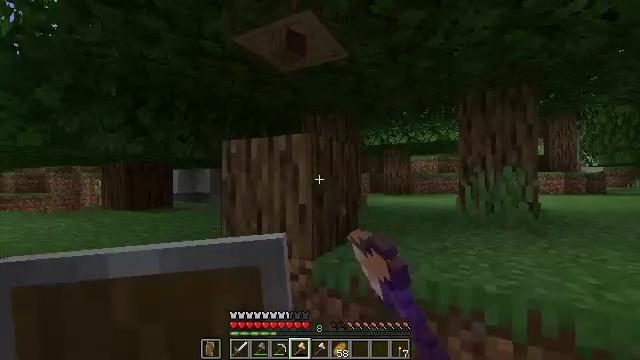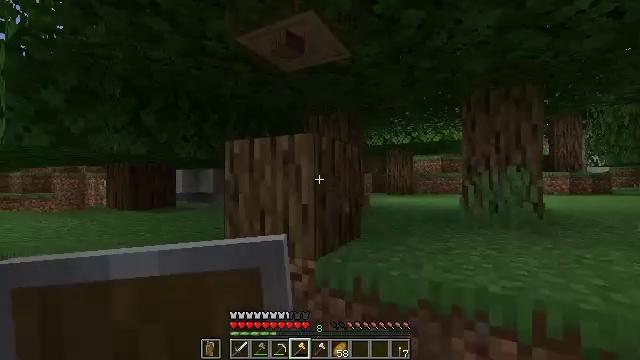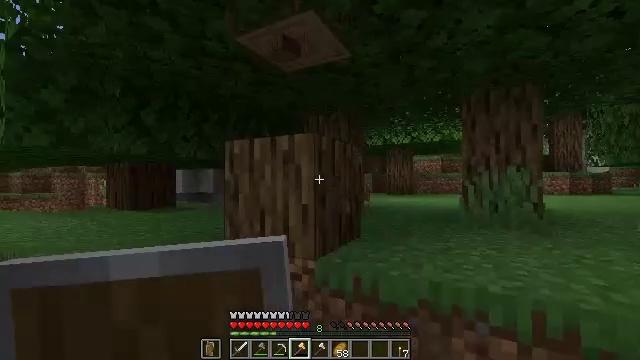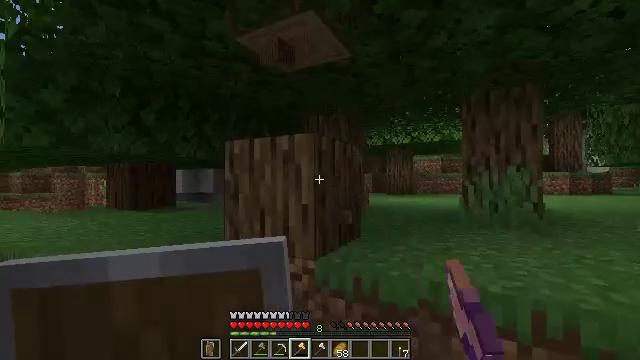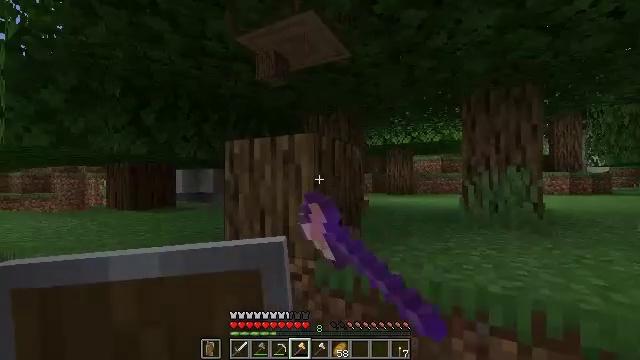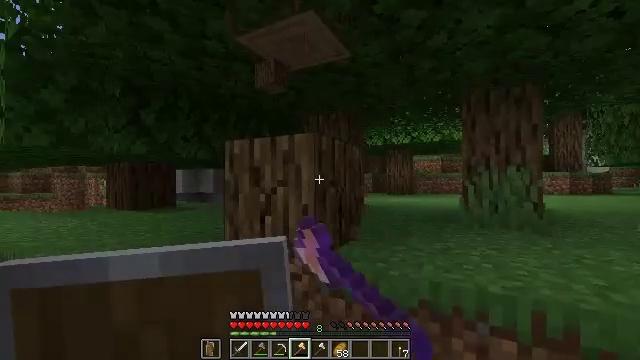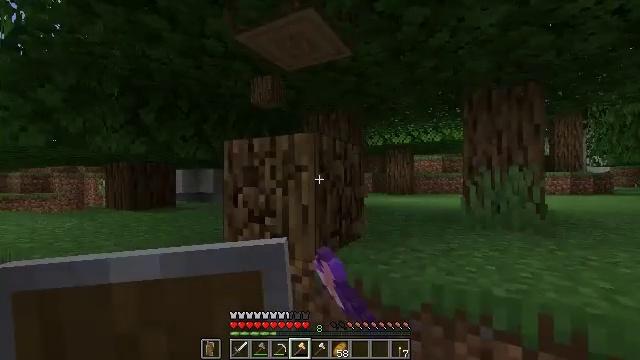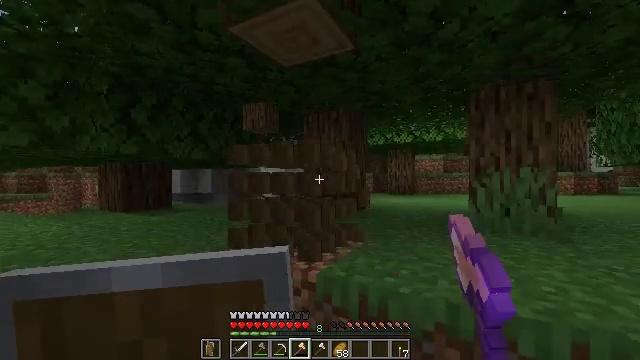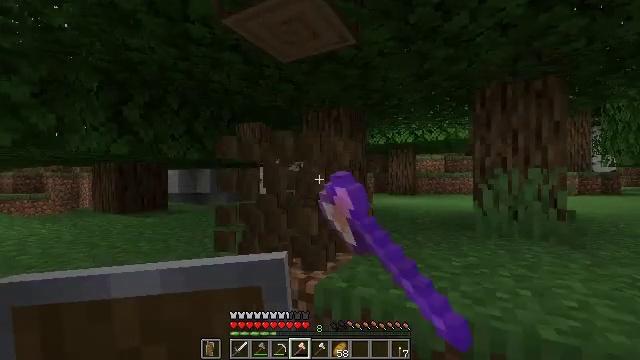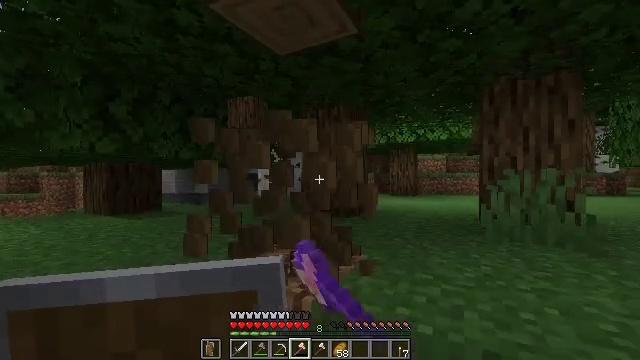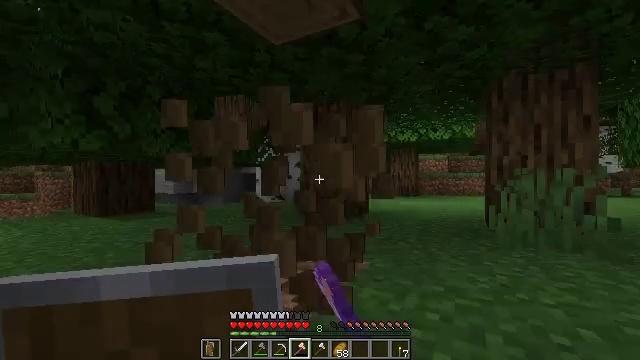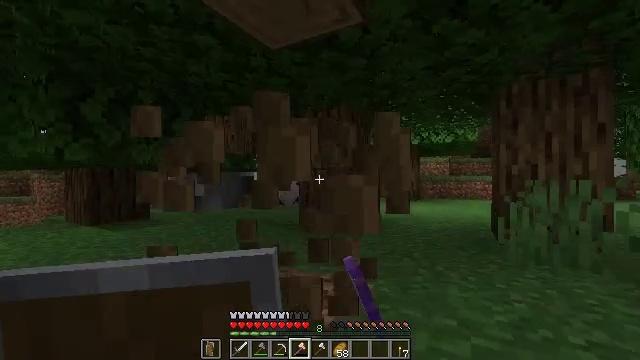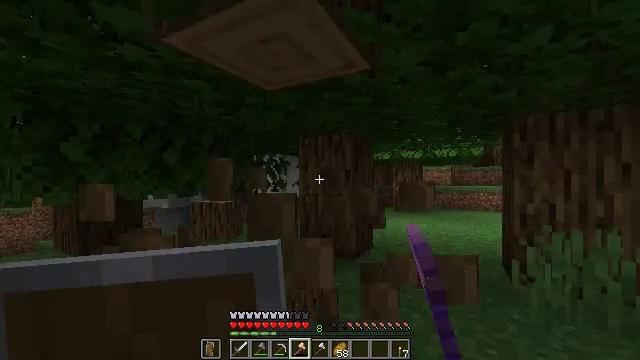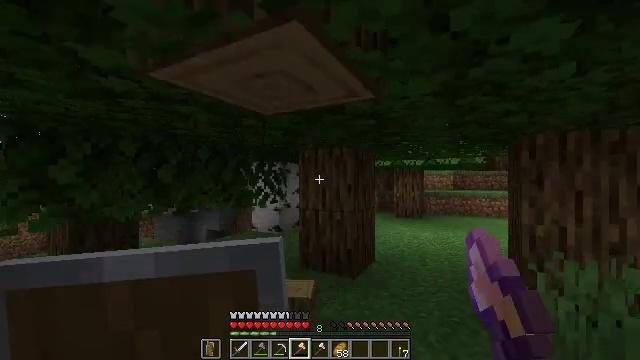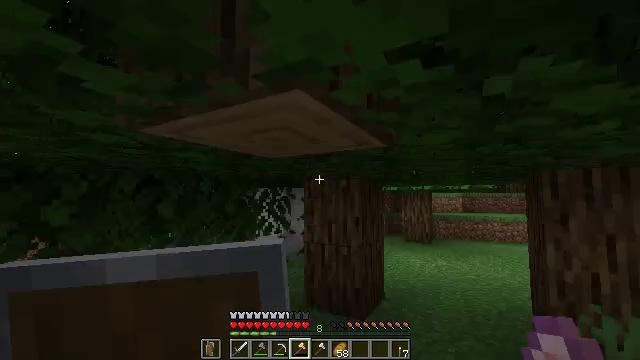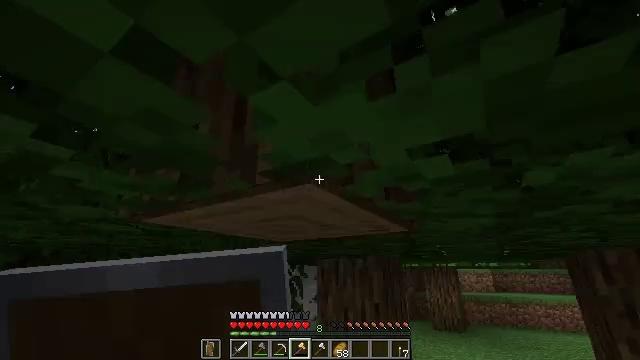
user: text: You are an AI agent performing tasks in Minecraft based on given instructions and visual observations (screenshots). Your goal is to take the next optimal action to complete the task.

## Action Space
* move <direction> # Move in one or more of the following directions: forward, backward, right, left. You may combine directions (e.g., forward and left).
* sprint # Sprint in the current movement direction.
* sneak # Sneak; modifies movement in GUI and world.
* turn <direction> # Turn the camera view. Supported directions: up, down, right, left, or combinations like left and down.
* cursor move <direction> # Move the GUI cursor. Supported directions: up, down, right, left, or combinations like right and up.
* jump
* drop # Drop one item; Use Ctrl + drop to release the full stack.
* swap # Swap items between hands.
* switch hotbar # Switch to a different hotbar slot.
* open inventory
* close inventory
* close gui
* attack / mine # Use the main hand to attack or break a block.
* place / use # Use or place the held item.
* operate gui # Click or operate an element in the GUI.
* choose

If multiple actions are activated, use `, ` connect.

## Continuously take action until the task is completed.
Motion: motion action
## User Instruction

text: Gather oak logs from trees.
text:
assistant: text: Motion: attack / mine
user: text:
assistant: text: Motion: attack / mine
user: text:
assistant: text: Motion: attack / mine
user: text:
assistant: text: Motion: attack / mine
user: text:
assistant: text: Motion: attack / mine
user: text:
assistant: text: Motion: move forward, attack / mine
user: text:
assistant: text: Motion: move forward, attack / mine
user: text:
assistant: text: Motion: move forward, attack / mine
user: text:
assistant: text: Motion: move forward, attack / mine
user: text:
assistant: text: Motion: move forward, attack / mine
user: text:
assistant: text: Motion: move forward, attack / mine, jump
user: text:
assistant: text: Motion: move forward, jump
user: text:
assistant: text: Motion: move forward, jump
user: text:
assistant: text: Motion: move forward, turn left and up, jump
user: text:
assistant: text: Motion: move forward, turn left and up, jump
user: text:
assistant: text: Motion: move forward, sneak, turn left and up
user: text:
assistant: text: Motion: move forward, sneak, turn left and up
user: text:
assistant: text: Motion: move forward, sneak, turn up
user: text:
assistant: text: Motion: move forward, sneak, turn up, attack / mine
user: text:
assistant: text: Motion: move forward, sneak, turn up, attack / mine
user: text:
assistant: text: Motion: move forward, sneak, turn up, attack / mine
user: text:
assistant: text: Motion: move forward, sneak, turn up, attack / mine
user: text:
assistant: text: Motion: move forward, sneak, turn up, attack / mine
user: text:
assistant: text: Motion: move forward, sneak, turn up, attack / mine
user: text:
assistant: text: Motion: move forward, sneak, turn left and up, attack / mine
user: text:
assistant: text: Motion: sneak, turn left and up, attack / mine
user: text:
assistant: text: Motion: sneak, turn left and up, attack / mine
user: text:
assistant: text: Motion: sneak, turn left and up, attack / mine
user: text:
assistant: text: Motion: sneak, turn left and up, attack / mine
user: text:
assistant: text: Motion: sneak, turn left and up, attack / mine